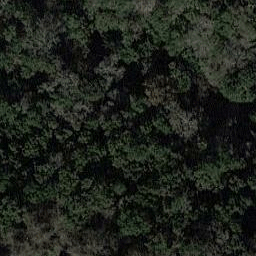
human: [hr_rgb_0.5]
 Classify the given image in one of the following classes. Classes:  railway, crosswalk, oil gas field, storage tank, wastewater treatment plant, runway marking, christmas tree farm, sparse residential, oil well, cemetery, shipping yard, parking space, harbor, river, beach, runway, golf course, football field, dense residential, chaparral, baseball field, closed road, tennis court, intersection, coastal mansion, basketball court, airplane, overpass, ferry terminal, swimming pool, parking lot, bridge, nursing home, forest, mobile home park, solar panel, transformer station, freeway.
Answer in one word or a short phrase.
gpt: forest